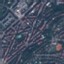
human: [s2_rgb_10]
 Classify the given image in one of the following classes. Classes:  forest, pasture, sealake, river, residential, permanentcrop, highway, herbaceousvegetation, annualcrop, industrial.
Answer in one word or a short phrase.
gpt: Residential